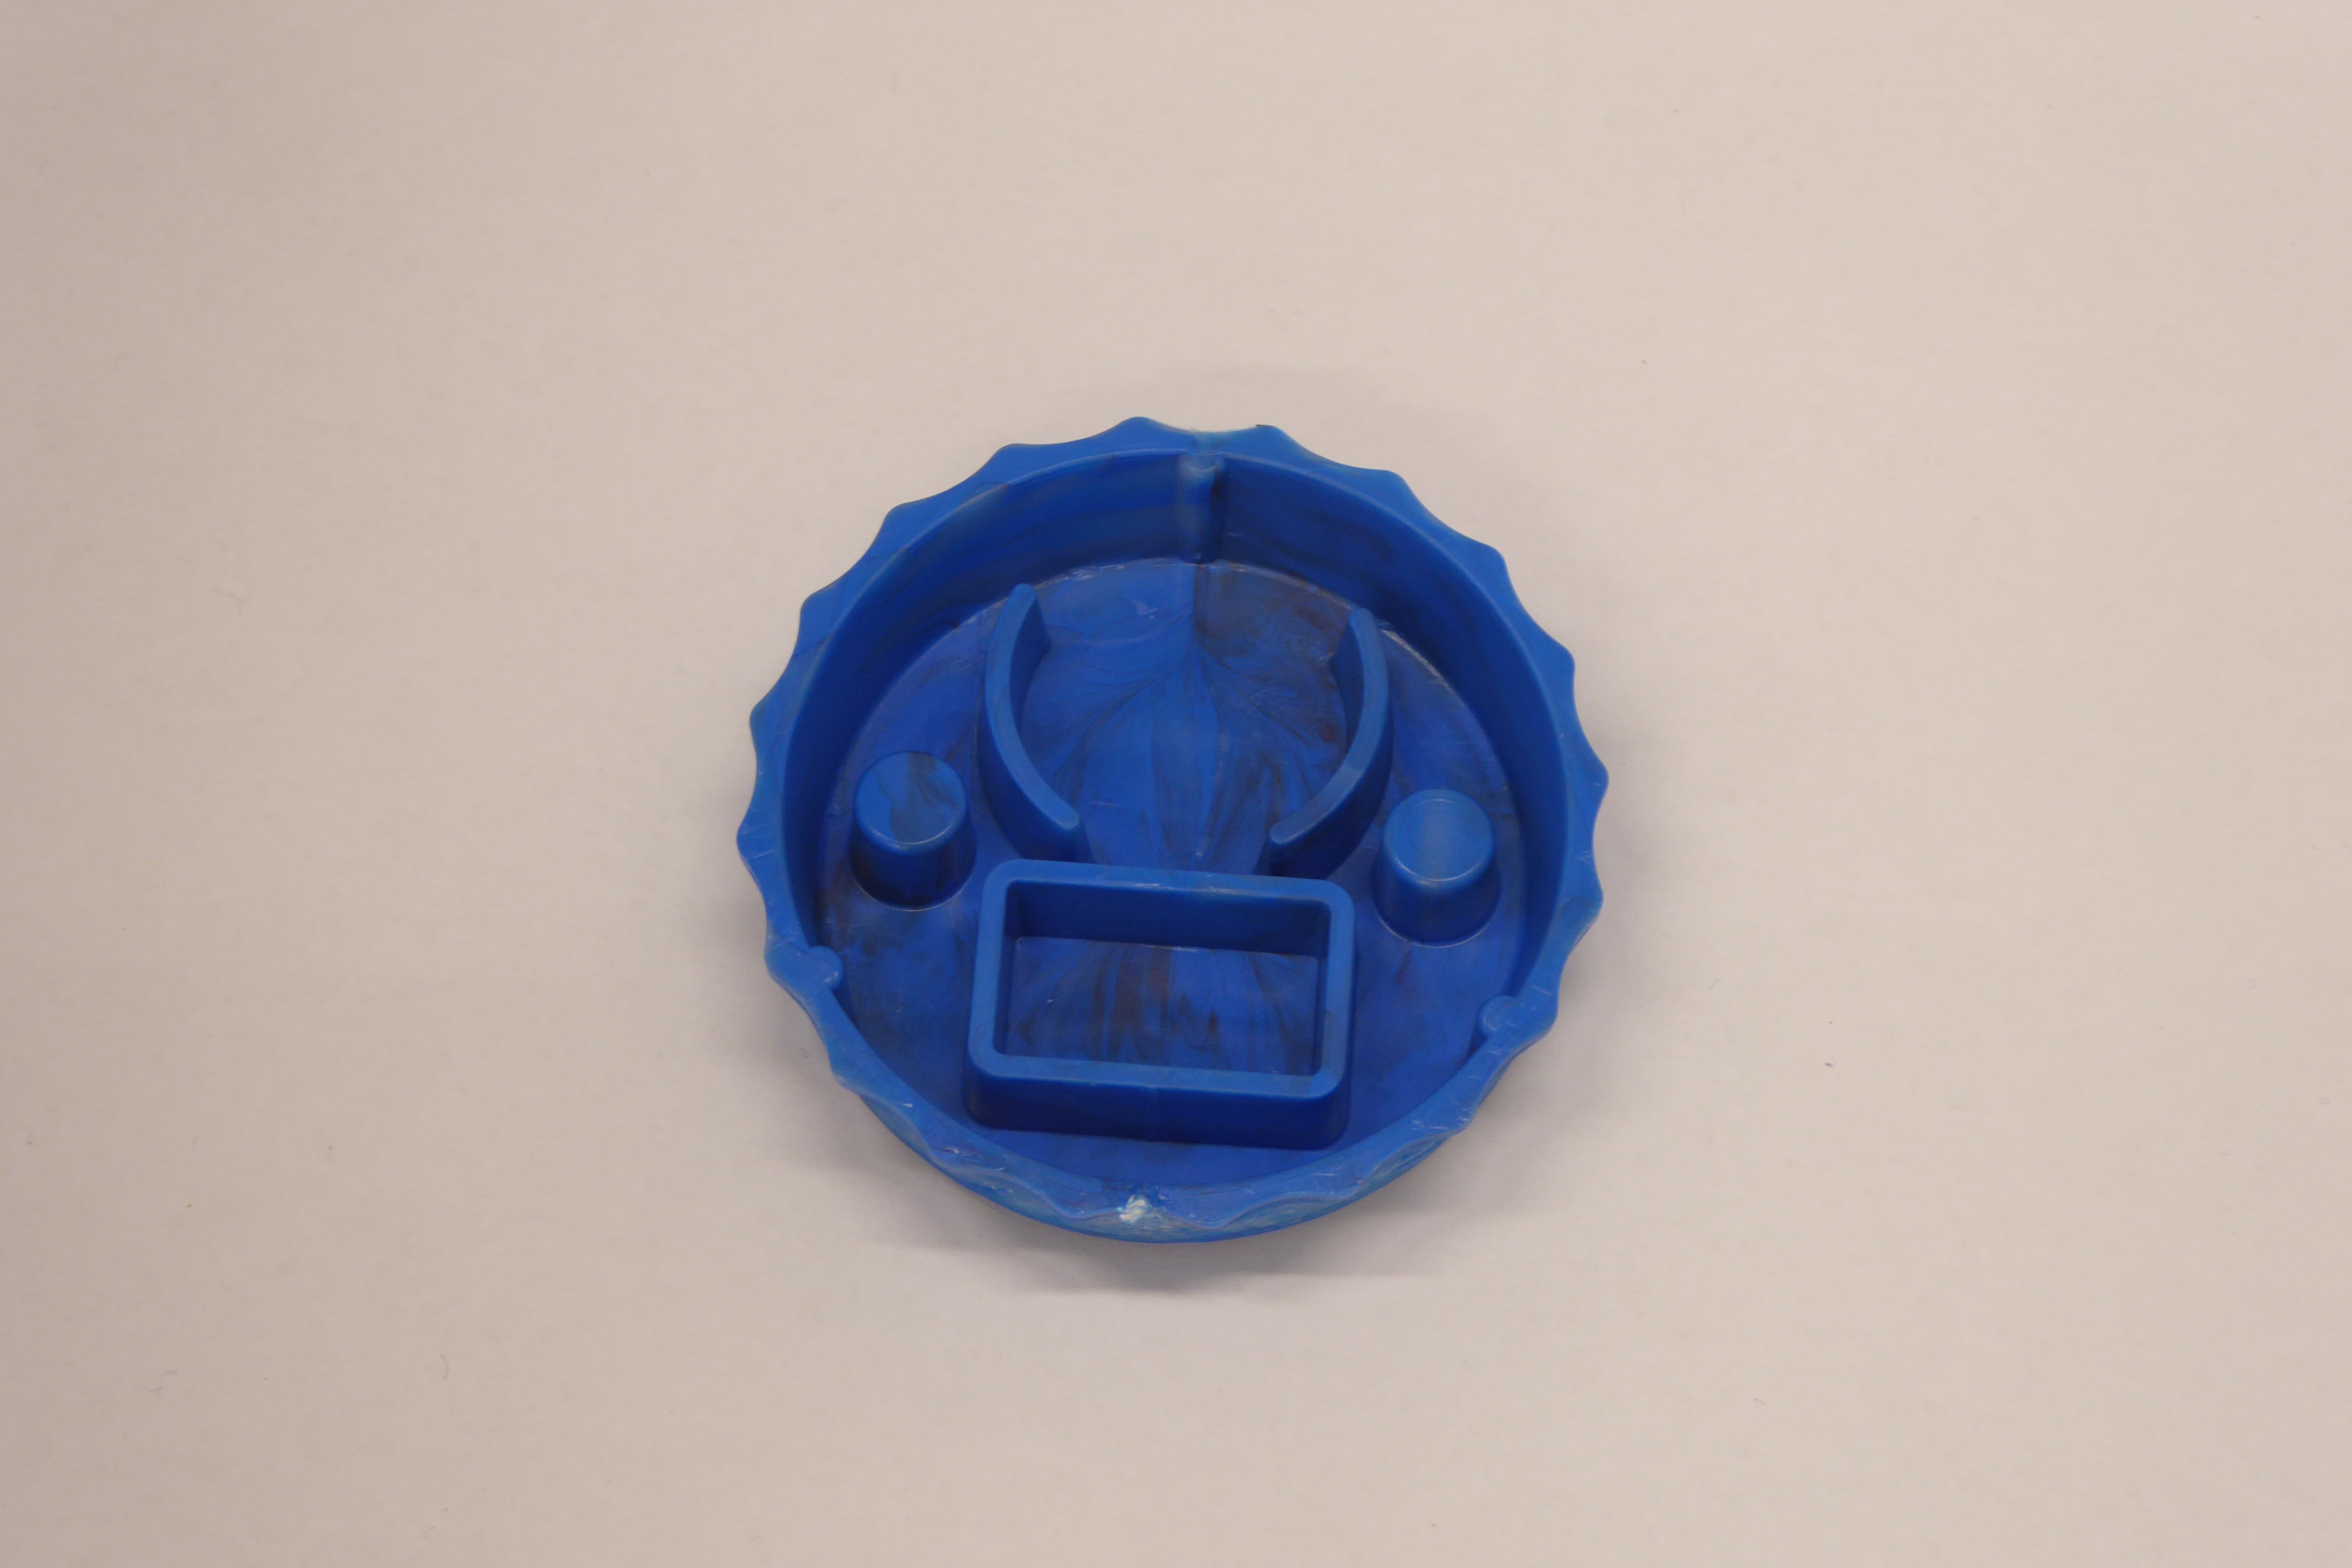
Label: Bottle Opener - Cover